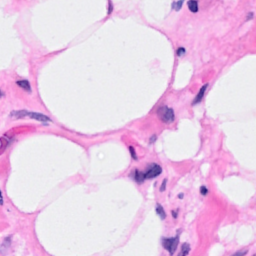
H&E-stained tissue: Breast